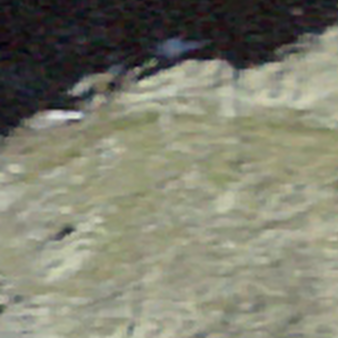
Label: other